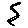
Label: zigzag